Interaction volume radius: 5 \u00c5
Interaction volume height: 20 \u00c5
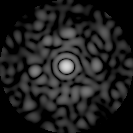
Disorder parameter: 0.8884